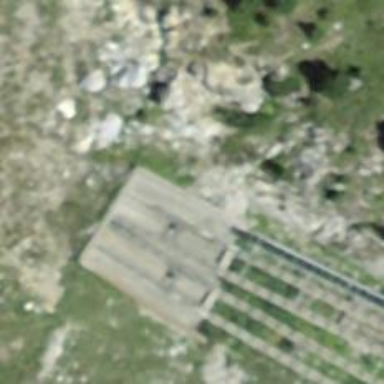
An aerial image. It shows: Abandoned railway tunnel.